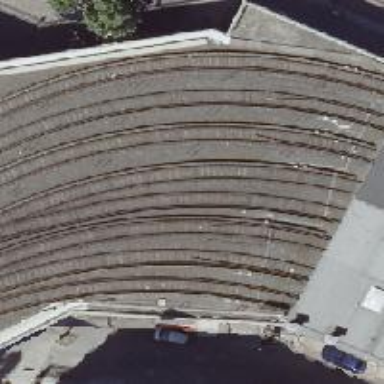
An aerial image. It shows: Bridge over electrified rail tracks. The service yard runs alongside the top electrified rail.